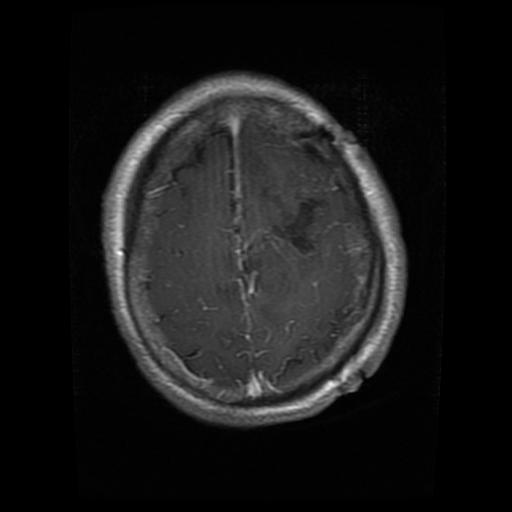
Label: glioma